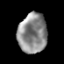
Tissue: prostate
Cell type: T cells
Senescence score: 0.2318
Nuclear area (px): 1131
Mean DAPI intensity: 137.874